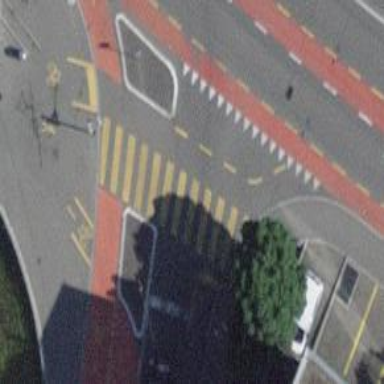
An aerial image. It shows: Kerb barrier.